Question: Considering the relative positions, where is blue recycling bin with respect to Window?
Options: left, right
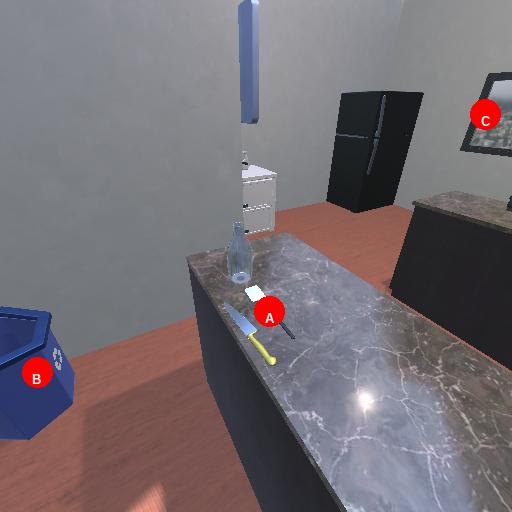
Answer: left